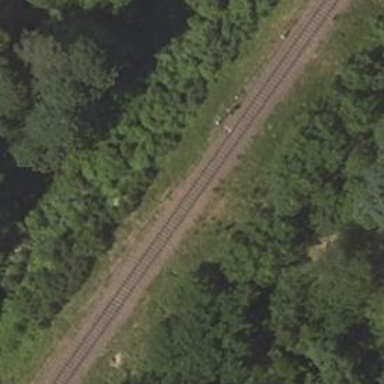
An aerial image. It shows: Signal light at railway crossing.